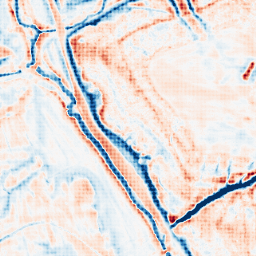
Category: edge_preserving
Decomposition family: bilateral
Decomposition parameters: d: 21
sigma_color: 25
sigma_space: 25
Upsampling method: sinc_hamming
Upsampling parameters: scale: 4
kernel_size: 4
Upsampling scale: 4